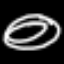
Label: donut